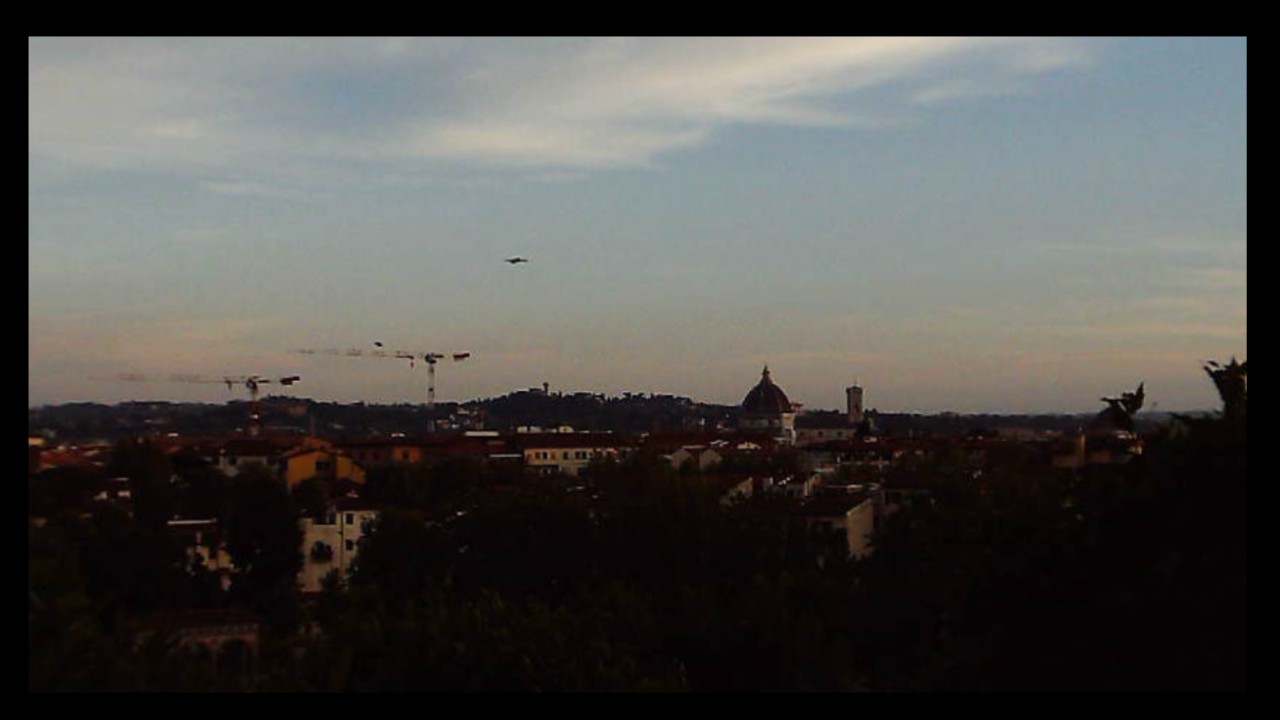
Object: Betafpv air75

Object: DJI Mini 3